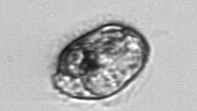
Label: Pleuronema